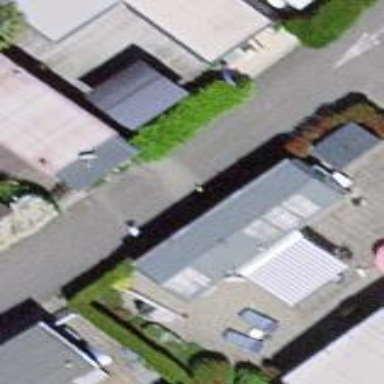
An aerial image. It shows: Static caravan building.